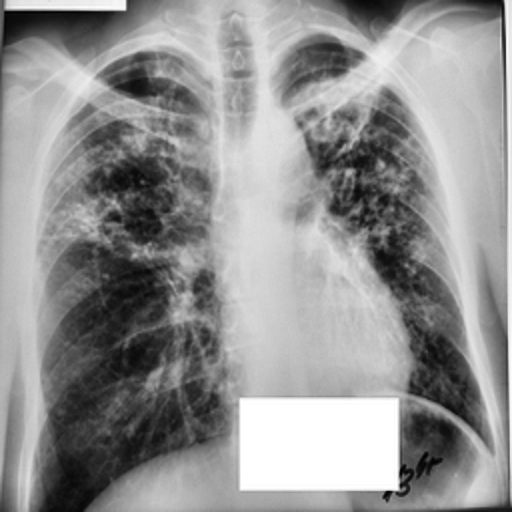
Finding: TUBERCULOSIS